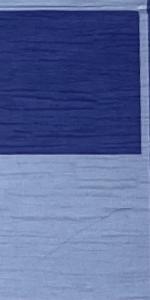
Label: Empty